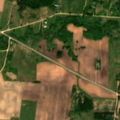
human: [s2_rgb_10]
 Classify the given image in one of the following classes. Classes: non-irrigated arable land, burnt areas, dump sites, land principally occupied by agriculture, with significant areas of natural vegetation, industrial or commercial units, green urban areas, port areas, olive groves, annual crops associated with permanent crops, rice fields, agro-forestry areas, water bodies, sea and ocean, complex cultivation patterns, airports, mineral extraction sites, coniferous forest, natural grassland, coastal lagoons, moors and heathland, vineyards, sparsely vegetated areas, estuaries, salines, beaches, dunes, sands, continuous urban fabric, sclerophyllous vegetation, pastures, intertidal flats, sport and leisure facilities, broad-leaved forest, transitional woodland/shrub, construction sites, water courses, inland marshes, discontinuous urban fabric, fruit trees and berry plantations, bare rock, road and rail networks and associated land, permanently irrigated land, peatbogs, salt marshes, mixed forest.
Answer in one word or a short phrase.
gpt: non-irrigated arable land, complex cultivation patterns, broad-leaved forest, transitional woodland/shrub